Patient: sex M, age 64
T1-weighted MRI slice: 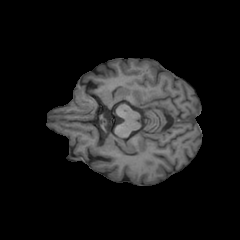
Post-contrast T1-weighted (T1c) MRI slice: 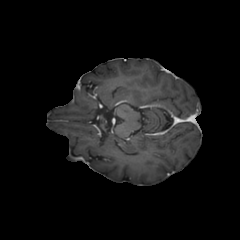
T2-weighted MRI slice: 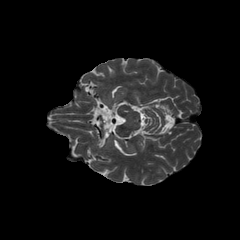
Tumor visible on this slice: no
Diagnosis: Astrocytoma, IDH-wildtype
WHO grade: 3